Question: How will I be able to look for kewords that are not inside a string.
For example if I have the text:
> Hello this text is an example.bla bla bla "this text is inside a string""random string" more text bla bla bla "foo"
I will like to be able to match all the words 'text' that are not inside '" "'. In other I will like to match:

note I do not want to match the text that is highlighted on red because it is inside a string
---
I been working on it and this is what I have so far:
'(?s)((?<q>")|text)(?(q).*?"|)'
note that regex uses the if statement as: (?(predicate) true alternative|false alternative)
so the regex will read:
> find " or text. If you find " then continue selecting until you find " again (.*?") if you find text then do nothing...
when I run that regex I match the whole string though. I am asking this question for purposes of learning. I know I can remove all strings then look for what I need.
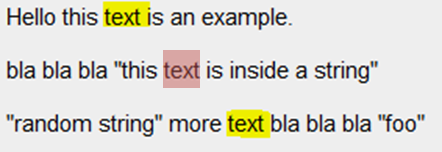
Answer: Here is one answer:
'''
(?<=^([^"]|"[^"]*")*)text
'''
This means:
'''
(?<= # preceded by...
^ # the start of the string, then
([^"] # either not a quote character
|"[^"]*" # or a full string
)* # as many times as you want
)
text # then the text
'''
You can easily extend this to handle strings containing escapes as well.
In C# code:
'''
Regex.Match("bla bla bla "this text is inside a string"",
"(?<=^([^"]|"[^"]*")*)text", RegexOptions.ExplicitCapture);
'''
Added from comment discussion - extended version (match on a per-line basis and handle escapes). Use 'RegexOptions.Multiline' for this:
'''
(?<=^([^"
]|"([^"\
]|\.)*")*)text
'''
In a C# string this looks like:
'''
"(?<=^([^"
]|"([^"\\
]|\\.)*")*)text"
'''
Since you now want to use '**' instead of '"' here is a version for that:
'''
(?<=^([^*
]|\*(?!\*)|\*\*([^*\
]|\.|\*(?!\*))*\*\*)*)text
'''
Explanation:
'''
(?<= # preceded by
^ # start of line
( # either
[^*
]| # not a star or line break
\*(?!\*)| # or a single star (star not followed by another star)
\*\* # or 2 stars, followed by...
([^*\
] # either: not a star or a backslash or a linebreak
|\. # or an escaped char
|\*(?!\*) # or a single star
)* # as many times as you want
\*\* # ended with 2 stars
)* # as many times as you want
)
text # then the text
'''
Since this version doesn't contain '"' characters it's cleaner to use a literal string:
'''
@"(?<=^([^*
]|\*(?!\*)|\*\*([^*\
]|\.|\*(?!\*))*\*\*)*)text"
'''